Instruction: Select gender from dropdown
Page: traveler
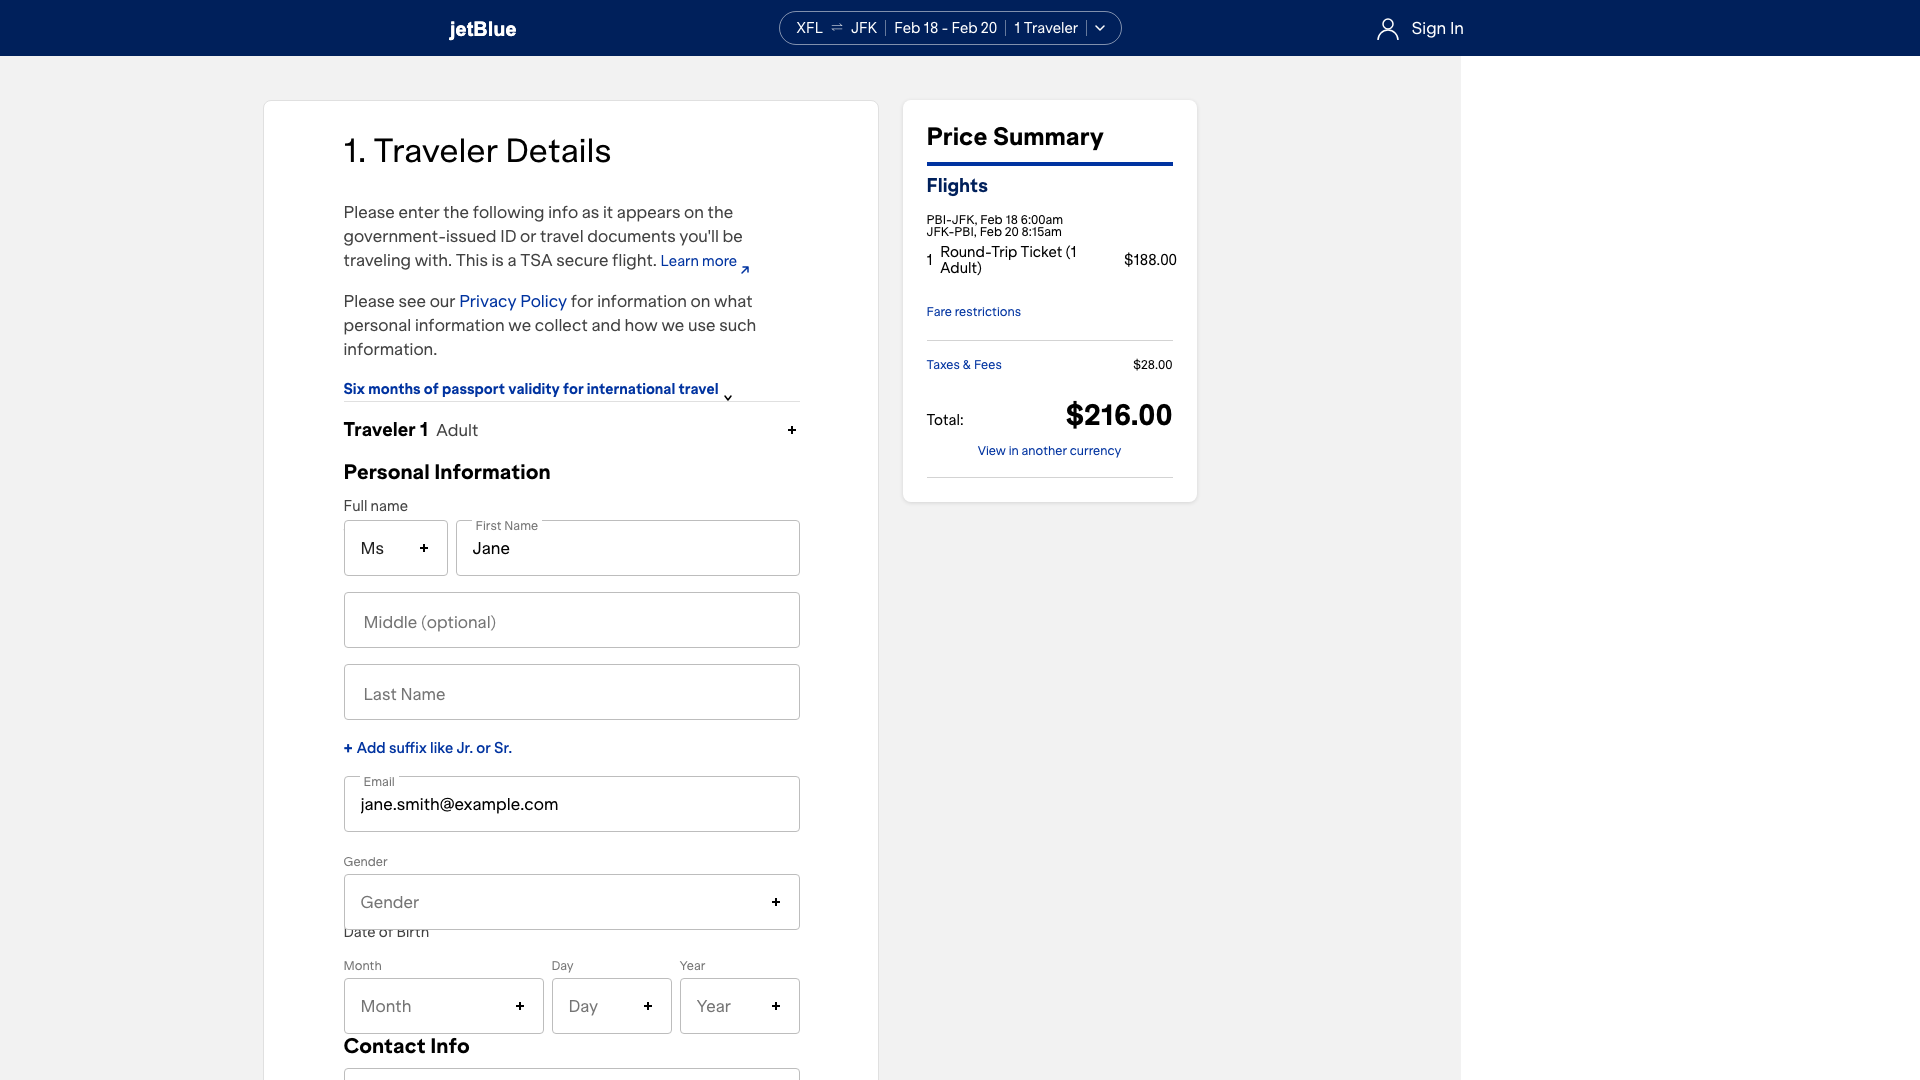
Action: click